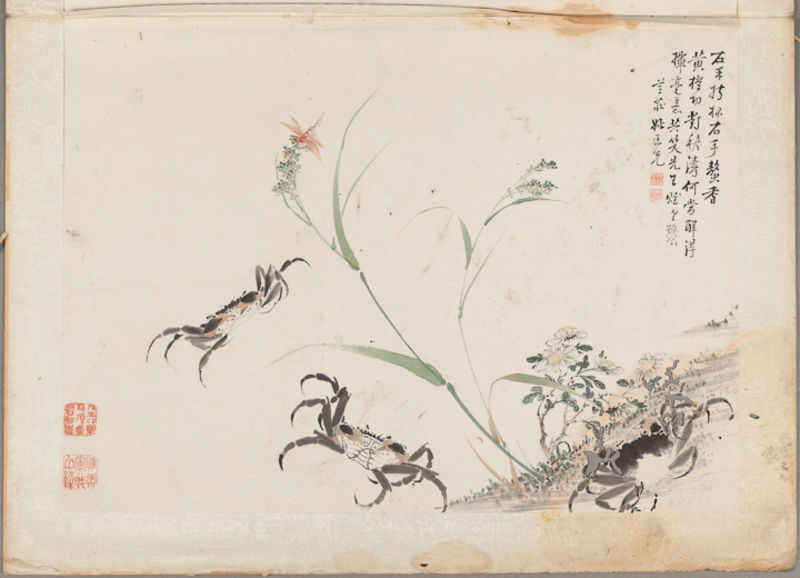
Titel: Study of Crabs in Water
Künstler: Chou Shen
Standort: Amherst (Massachusetts, USA)
Institution: Mead Art Museum, Amherst College
Schlagwörter: red, white, black, gray, green, painting, flowers, japanese, pink, brown, plant, woodcut, flower, landscape, sand, eyes, scroll, grass, paper, color, animals, writing, movement, wings, beach, leaves, plan, ink, watercolor, ground, legs, floral, book, leaf, chinese, claws, asian, canvas, minimal, stamp, japan, shells, calligraphy, blank, tan, text, stem, blossom, words, symbols, crab, stained, petals, minimalistic, shellfish, stems, characters, insects, insect, weed, bugs, seals, botany, dragonfly, crawl, crabs, hieroglyph, red stamp, yerohlyf, artistmark, scropt, damselfly, 꽃게가 돌아다니고 있다, 난이 있다, 난에 꽃이 피었다, 꽃게가 난 주위를 돌아다닌다